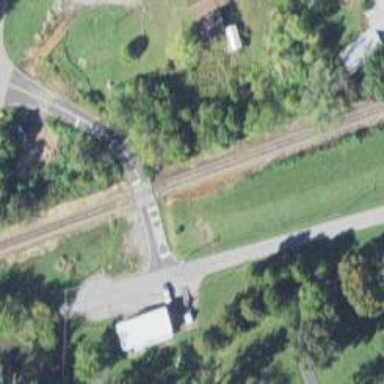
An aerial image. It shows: Level crossing along the railway.